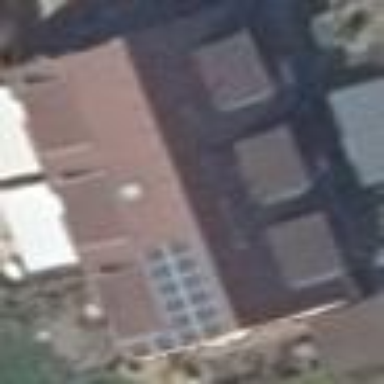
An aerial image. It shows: Terrace-style building with gabled roof.